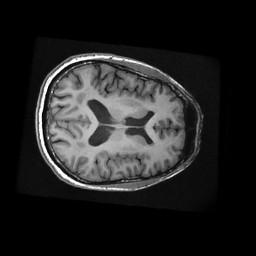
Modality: T1w
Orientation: axial
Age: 59
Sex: male
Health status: healthy
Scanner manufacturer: ge
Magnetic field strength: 3 T
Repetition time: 0.008424 s
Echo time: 0.0031 s